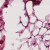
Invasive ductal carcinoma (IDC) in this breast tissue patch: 0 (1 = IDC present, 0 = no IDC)